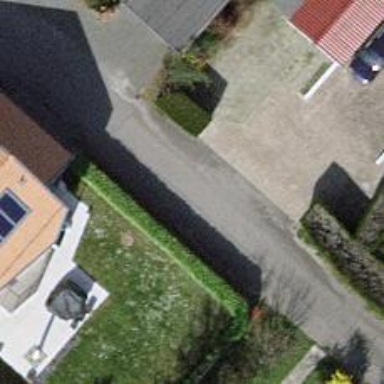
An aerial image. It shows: Smooth asphalt road in residential area.